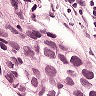
Metastatic tissue present: yes